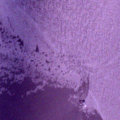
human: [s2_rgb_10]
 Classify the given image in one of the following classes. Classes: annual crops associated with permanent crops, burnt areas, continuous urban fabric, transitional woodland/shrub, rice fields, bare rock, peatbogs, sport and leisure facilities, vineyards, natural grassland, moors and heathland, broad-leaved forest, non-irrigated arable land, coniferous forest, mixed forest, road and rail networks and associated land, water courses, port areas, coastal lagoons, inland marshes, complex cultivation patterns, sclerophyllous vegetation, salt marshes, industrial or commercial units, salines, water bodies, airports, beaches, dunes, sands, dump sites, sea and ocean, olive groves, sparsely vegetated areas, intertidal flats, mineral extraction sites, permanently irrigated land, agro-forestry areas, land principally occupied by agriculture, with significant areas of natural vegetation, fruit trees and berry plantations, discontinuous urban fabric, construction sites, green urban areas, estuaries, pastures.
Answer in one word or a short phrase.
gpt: sea and ocean